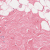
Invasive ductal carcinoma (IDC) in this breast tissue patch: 0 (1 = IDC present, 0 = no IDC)